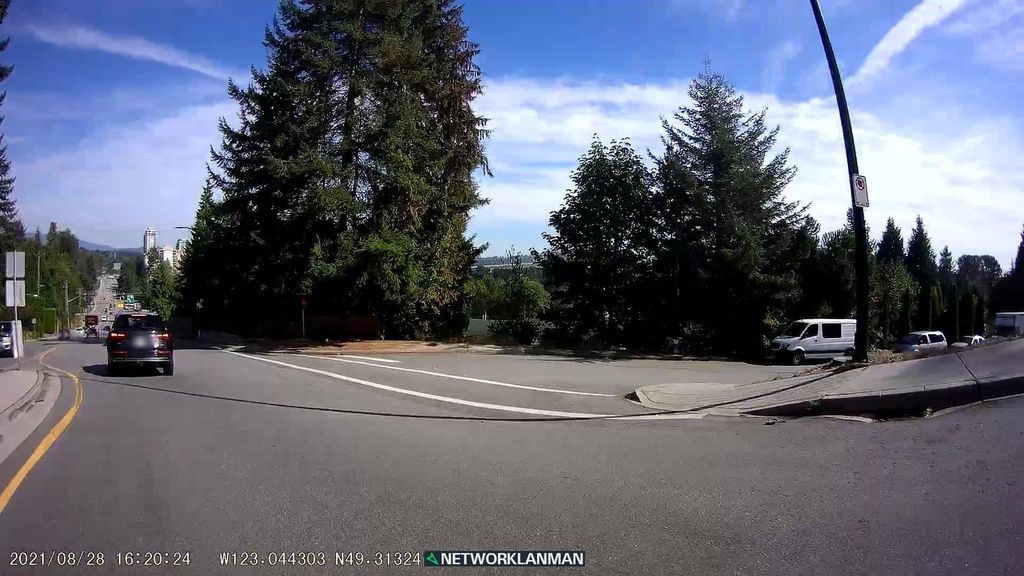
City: vancouver